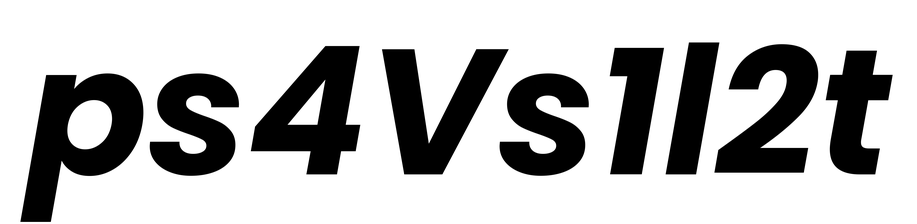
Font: Poppins-BoldItalic